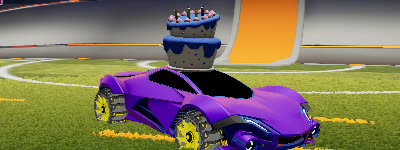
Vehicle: werewolf